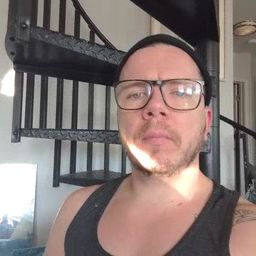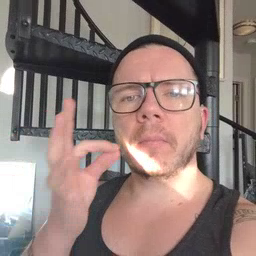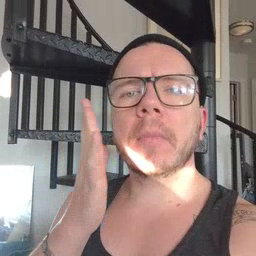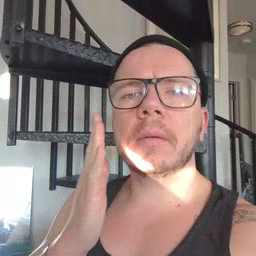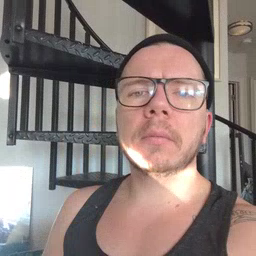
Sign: bee